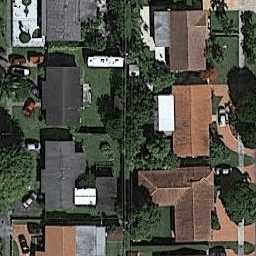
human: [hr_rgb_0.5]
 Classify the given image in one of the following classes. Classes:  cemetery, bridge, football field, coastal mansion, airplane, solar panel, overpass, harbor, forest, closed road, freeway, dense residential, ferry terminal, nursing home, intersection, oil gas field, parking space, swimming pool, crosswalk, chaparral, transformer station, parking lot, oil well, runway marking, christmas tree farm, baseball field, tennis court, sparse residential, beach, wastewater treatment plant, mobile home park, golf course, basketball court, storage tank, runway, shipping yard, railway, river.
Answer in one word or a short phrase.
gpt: dense residential